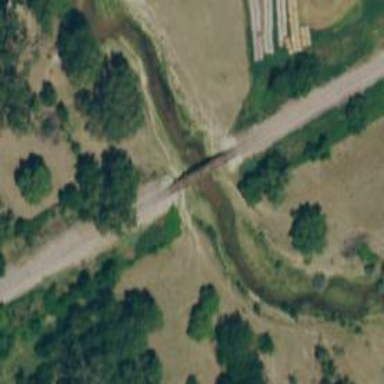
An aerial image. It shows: Aqueduct bridge over railway tracks.